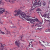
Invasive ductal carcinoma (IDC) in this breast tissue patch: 1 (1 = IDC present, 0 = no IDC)